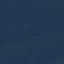
Land use / land cover: SeaLake